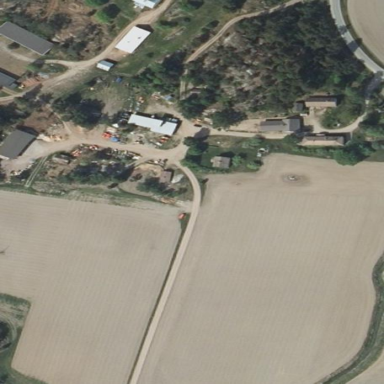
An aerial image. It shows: Farmyard area.